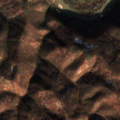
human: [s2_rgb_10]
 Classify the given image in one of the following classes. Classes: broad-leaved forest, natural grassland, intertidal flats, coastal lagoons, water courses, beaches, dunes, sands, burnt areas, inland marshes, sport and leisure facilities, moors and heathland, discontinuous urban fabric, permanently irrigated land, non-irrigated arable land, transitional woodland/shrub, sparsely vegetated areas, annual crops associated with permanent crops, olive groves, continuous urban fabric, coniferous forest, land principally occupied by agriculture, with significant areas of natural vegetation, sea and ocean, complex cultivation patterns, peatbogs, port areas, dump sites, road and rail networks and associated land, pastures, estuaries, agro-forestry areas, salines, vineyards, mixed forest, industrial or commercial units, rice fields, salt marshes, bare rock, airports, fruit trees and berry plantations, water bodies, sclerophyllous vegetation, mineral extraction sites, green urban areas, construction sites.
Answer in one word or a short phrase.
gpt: broad-leaved forest, transitional woodland/shrub